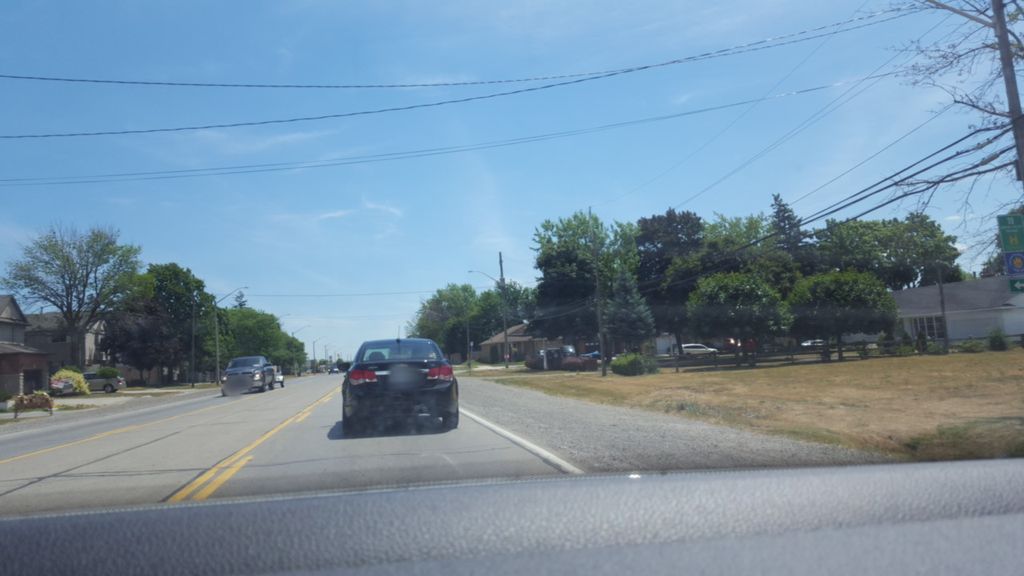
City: hamilton